Question: In the facebook pokes page i.e. <URL> I am trying to find all the uid using javascript. From firebug i get the tag name which is following...
'''
<a rel="async-post" ajaxify="/ajax/pokes/poke_inline.php?uid=XXXXXXXXXXXX&amp;pokeback=1" href="#" class="uiIconText"><i style="top: 0px;" class="img sp_1lbo22 sx_3b5b96"></i>Poke Back</a>
'''

To get all the uid, i designed my javascript in following manner-
'''
var allAnchorElements = document.getElementsByTagName('a');
for (var i = 0; i < allAnchorElements.length; i++) {
var uid = allAnchorElements[i].ajaxify.match(/uid=([0-9]*)/)[1];
'''
I haven't put the complete code here. Now when executing this code from firebug console, i am getting 'TypeError: allAnchorElements[i].ajaxify is undefined' error.
Why i am getting this error? How can i change my script to get all uid?
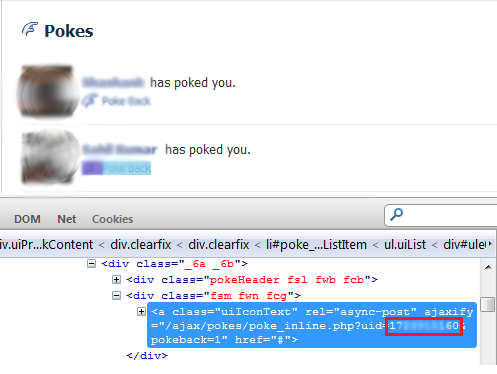
Answer: Well document.getElementsByTagName('a'); is getting all of the links on the page. Do all of the links have that attribute? If the answer is no, filter them out.
One way:
'''
var allAnchorElements = document.getElementsByTagName('a');
for (var i = 0; i < allAnchorElements.length; i++) {
var ajaxify = allAnchorElements[i].ajaxify;
if (!ajaxify) {
continue;
}
var uid = ajaxify.match(/uid=([0-9]*)/)[1];
}
'''
Another way would be to use a querySelector to get the elements.